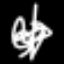
Label: squiggle